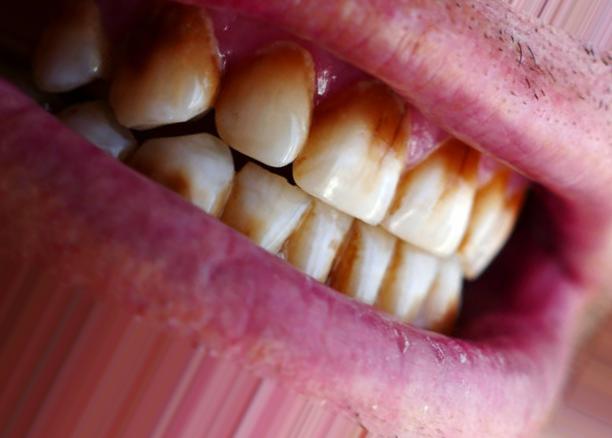
Condition: Tooth Discoloration